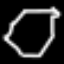
Label: octagon